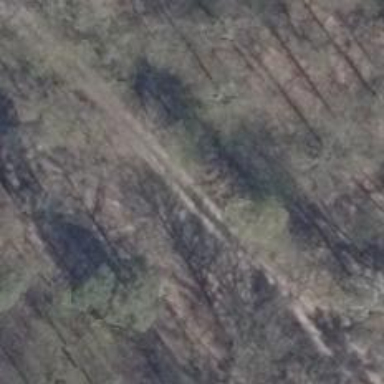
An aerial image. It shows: Track with grade 4 tracktype.